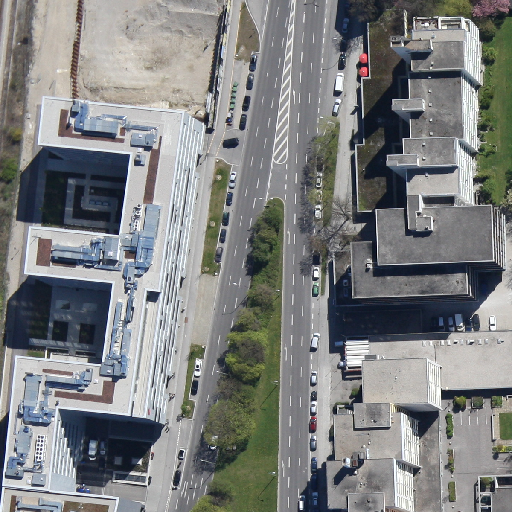
Referring expression: sidewalk